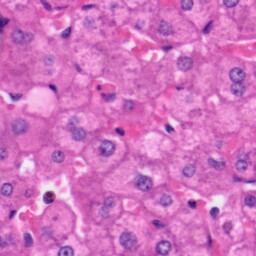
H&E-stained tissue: Liver